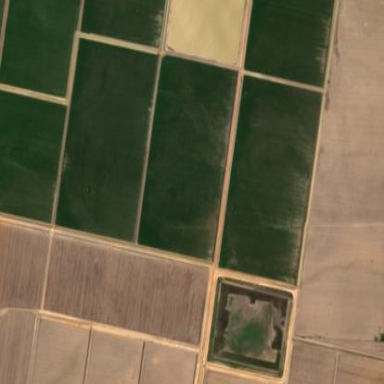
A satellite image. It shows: Farmland with cotton crop.